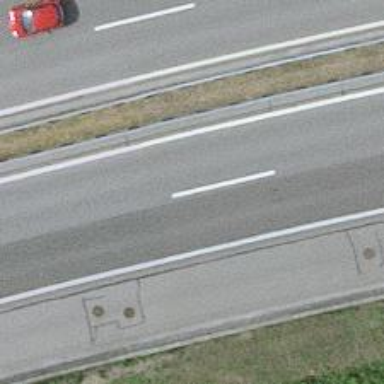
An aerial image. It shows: Asphalt motorway.